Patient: sex F, age 69
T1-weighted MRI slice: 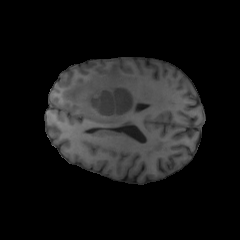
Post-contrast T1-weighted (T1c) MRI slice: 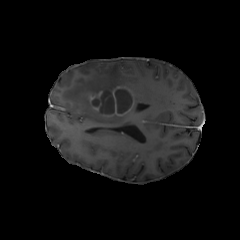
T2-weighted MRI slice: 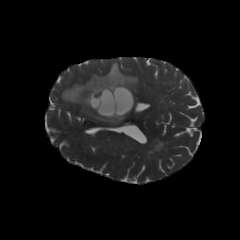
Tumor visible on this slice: yes
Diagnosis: Glioblastoma, IDH-wildtype
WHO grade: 4